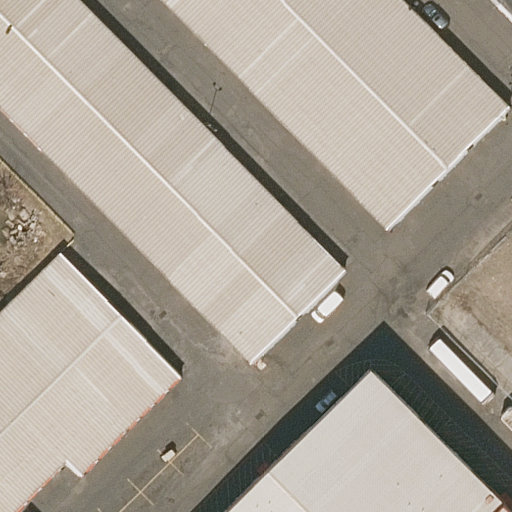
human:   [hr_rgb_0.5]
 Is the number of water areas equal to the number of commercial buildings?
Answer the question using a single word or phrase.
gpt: no

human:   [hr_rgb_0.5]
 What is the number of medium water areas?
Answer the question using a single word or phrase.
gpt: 0

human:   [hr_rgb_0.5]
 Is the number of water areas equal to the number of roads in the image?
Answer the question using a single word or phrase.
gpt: no

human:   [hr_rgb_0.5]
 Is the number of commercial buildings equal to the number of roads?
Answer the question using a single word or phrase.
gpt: no

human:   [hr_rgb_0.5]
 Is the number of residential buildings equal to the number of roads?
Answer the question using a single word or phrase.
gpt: yes

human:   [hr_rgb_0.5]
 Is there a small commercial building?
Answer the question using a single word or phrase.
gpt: no

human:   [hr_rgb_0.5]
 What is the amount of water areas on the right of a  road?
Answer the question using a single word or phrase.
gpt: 0

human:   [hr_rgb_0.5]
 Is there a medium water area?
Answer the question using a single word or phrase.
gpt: no

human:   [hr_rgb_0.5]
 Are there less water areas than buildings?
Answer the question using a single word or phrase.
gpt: yes

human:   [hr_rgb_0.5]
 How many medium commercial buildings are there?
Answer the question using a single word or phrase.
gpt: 0

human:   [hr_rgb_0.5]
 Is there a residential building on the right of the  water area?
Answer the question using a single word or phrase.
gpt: yes

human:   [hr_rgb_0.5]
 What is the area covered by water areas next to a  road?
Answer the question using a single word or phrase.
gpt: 4m2

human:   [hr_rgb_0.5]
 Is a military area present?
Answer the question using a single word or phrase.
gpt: no

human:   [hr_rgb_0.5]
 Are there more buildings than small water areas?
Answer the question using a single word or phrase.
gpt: yes

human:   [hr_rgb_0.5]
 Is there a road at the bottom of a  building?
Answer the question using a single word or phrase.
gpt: yes

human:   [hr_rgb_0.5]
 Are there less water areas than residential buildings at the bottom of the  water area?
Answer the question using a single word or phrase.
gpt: yes

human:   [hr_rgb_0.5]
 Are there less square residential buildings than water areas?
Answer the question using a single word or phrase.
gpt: yes

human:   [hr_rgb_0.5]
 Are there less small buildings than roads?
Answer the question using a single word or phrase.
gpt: yes

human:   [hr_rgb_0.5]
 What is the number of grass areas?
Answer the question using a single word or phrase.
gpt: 0

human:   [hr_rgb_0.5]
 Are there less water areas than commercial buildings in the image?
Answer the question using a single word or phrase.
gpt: no

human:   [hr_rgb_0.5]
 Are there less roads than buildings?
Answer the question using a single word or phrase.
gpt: no

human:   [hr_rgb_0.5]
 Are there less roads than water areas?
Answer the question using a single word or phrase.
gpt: no

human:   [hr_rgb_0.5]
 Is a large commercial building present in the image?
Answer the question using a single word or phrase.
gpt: no

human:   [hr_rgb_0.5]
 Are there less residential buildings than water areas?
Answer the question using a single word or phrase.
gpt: no

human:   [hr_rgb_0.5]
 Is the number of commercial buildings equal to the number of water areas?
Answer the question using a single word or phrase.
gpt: no

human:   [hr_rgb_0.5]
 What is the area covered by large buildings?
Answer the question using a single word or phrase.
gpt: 3029m2

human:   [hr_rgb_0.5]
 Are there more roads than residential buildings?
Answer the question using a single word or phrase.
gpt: no

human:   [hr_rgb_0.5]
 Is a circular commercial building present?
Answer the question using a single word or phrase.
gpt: no

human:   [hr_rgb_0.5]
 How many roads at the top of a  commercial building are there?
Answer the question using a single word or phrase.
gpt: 0

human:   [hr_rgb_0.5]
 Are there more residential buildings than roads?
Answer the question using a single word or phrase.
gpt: no

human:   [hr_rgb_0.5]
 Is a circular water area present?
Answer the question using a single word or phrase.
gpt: no

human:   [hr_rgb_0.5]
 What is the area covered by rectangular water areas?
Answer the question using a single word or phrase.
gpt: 4m2

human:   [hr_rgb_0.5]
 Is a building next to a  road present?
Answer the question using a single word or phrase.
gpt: yes

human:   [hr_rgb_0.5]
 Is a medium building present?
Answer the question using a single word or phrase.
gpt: yes

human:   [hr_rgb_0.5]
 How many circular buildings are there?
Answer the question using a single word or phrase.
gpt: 0

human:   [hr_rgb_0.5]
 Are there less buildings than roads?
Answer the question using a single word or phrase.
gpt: no